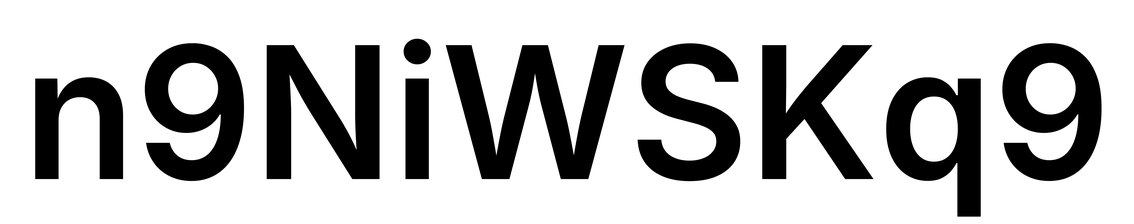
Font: Inter_SemiBold